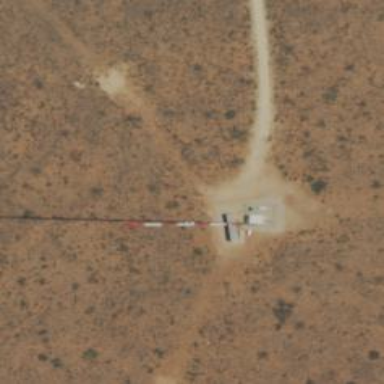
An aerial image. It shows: Communication mast tower.